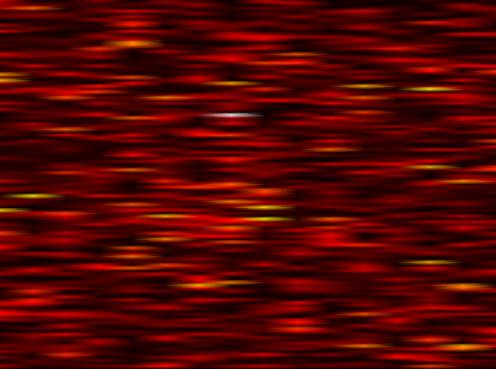
Label: FBMC